Field crop: maize
Growth stage: 2
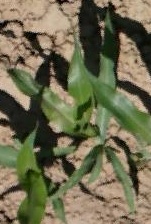
Species: maize